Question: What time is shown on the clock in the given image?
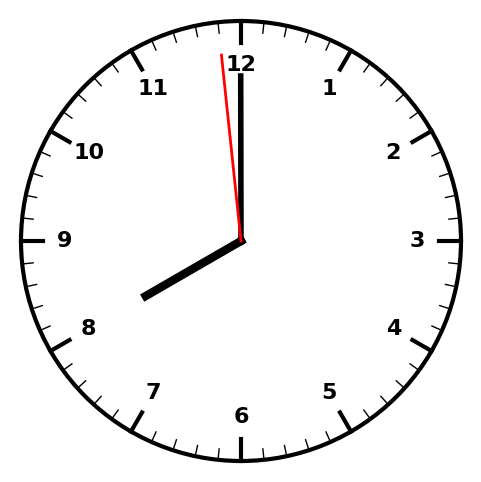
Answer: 07:59:59